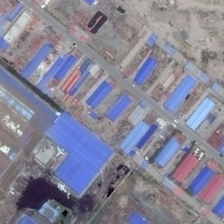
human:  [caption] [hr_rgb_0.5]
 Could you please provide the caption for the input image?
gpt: some blue buildings are orderly in a factory area .

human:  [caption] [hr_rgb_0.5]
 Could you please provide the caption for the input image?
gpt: some blue buildings are orderly in a factory area .

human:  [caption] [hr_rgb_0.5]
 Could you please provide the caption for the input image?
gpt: some blue buildings are orderly in a factory area .

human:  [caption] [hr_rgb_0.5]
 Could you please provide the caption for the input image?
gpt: some blue buildings are orderly in a factory area .

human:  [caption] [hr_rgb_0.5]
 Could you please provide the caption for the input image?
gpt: some blue buildings are orderly in a factory area .